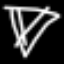
Label: diamond